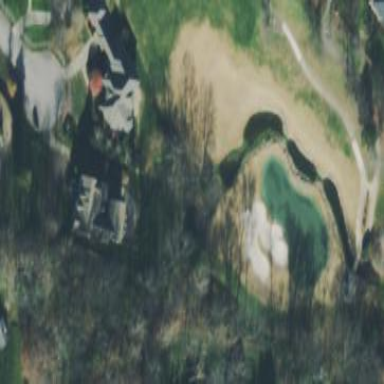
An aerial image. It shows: Scenic view of water hazard on golf course. The natural water feature adds beauty to the landscape.